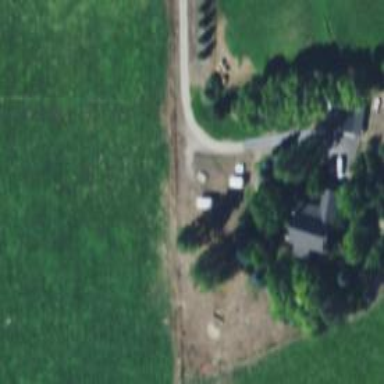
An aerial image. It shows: Driveway.